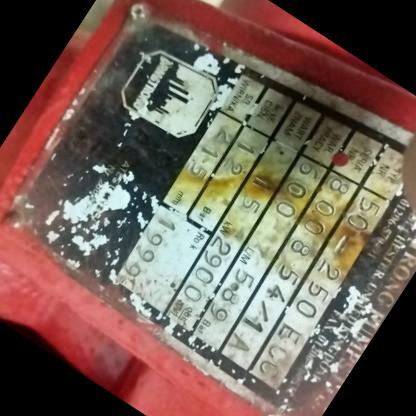
Klasa: tabliczka-znamionowa